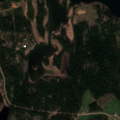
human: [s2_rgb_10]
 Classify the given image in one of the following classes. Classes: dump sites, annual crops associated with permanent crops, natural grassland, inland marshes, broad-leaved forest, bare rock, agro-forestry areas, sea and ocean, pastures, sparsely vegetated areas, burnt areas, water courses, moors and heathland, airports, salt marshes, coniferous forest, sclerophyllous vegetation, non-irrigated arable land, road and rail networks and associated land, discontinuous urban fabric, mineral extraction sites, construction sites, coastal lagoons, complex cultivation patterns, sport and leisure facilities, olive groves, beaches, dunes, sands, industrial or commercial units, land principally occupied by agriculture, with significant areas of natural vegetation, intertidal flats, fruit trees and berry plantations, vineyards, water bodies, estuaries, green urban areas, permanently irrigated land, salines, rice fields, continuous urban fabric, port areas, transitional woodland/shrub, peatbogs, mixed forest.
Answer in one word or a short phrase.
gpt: land principally occupied by agriculture, with significant areas of natural vegetation, coniferous forest, mixed forest, sea and ocean